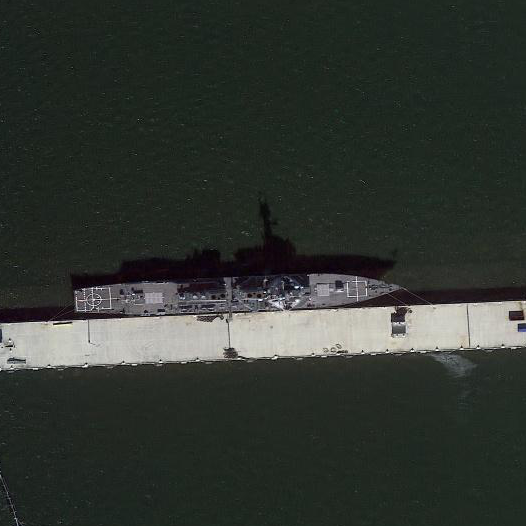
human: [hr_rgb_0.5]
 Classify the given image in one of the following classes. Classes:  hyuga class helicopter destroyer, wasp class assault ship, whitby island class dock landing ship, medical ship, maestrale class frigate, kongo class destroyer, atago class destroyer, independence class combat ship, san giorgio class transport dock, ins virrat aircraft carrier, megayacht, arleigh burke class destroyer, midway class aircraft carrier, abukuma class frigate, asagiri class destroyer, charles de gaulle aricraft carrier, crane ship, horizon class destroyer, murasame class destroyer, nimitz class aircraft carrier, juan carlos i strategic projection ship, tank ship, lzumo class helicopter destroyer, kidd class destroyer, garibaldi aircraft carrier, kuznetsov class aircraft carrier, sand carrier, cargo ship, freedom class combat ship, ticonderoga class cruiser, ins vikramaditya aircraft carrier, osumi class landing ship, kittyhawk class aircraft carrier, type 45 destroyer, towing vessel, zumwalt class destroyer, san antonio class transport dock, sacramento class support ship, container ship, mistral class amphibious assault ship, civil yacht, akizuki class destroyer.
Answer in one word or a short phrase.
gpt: Arleigh Burke class destroyer